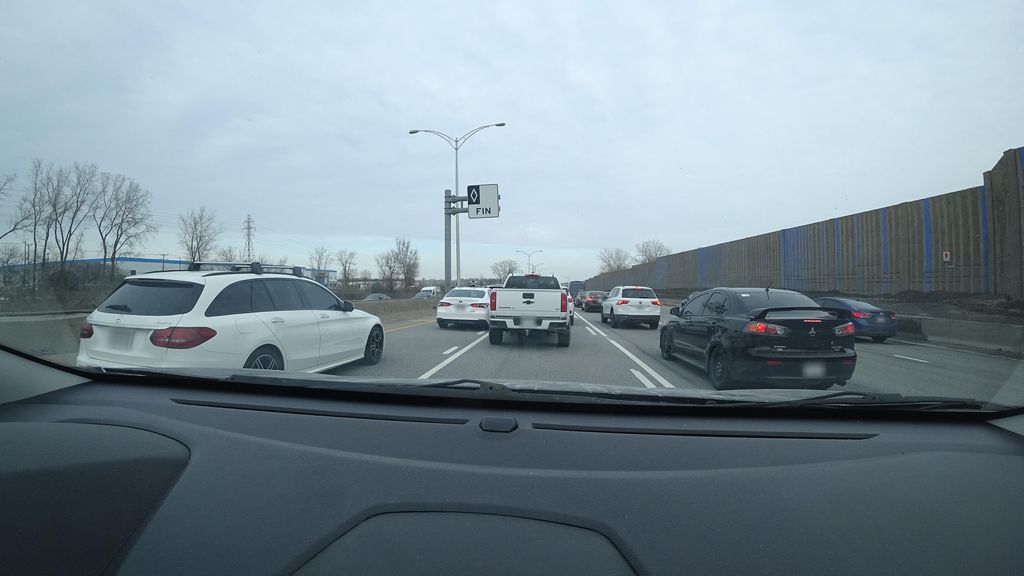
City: montreal